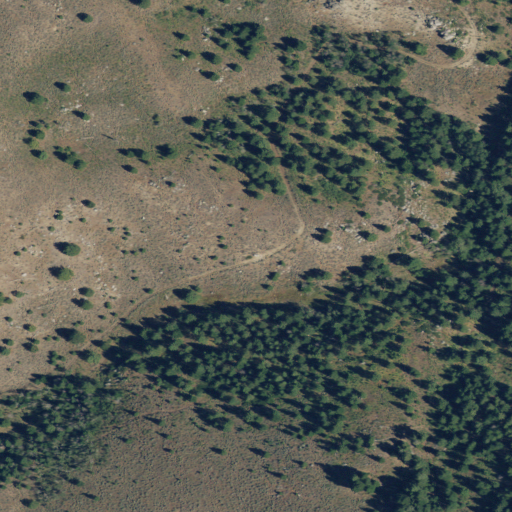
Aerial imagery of valley in Oregon named Bear Valley containing shrub and evergreen forest